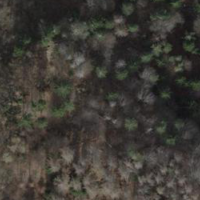
EUNIS habitat code: 44
Species observed at this site:
Clematis vitalba